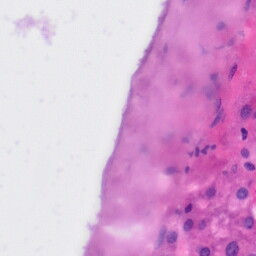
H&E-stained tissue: Liver